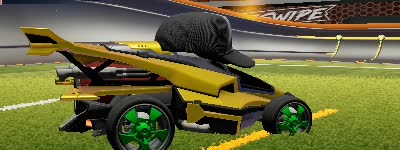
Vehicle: aftershock